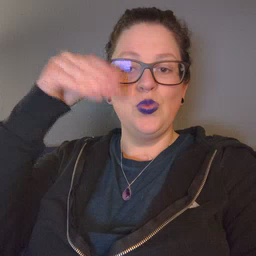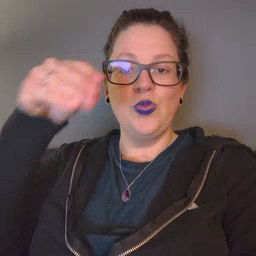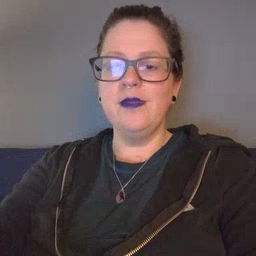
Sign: store